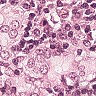
Metastatic tissue present: yes